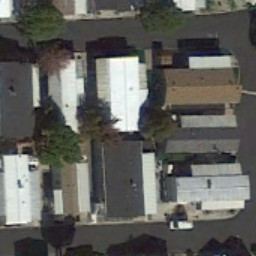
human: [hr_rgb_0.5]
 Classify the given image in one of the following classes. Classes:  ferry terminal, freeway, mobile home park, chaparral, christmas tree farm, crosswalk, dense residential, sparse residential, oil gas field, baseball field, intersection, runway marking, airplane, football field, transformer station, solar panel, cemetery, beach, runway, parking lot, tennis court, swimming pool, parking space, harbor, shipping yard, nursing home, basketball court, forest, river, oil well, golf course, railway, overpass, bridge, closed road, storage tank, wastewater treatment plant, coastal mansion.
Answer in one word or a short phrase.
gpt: mobile home park